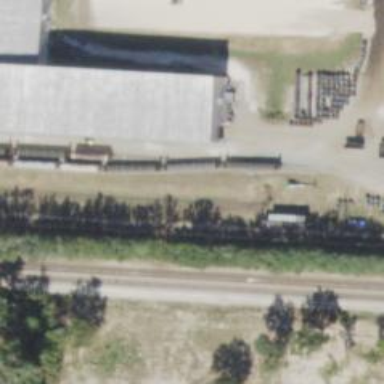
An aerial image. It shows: Steel railway spur for freight services.